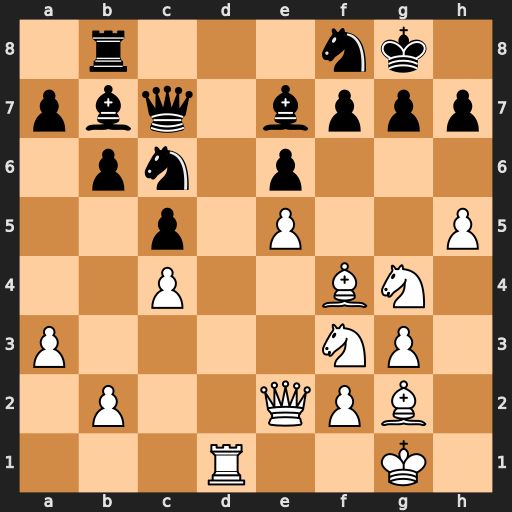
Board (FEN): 1r3nk1/pbq1bppp/1pn1p3/2p1P2P/2P2BN1/P4NP1/1P2QPB1/3R2K1
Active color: w
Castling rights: -
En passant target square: -
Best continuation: Nf6+ gxf6 exf6 Qxf4 gxf4